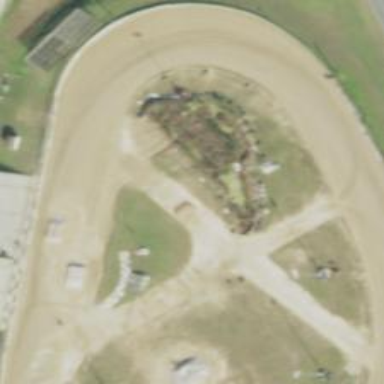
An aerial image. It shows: Dirt raceway with embankment. It is used for motor sports.